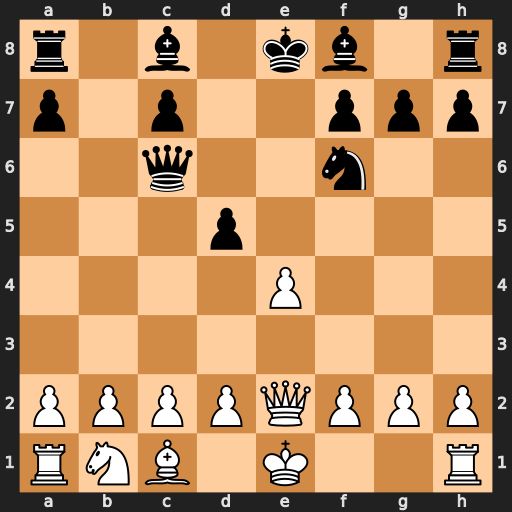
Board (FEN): r1b1kb1r/p1p2ppp/2q2n2/3p4/4P3/8/PPPPQPPP/RNB1K2R
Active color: w
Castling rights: KQkq
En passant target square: -
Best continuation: exd5+ Qe6 dxe6